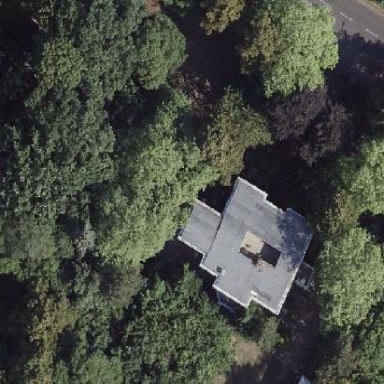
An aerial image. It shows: Detached building.